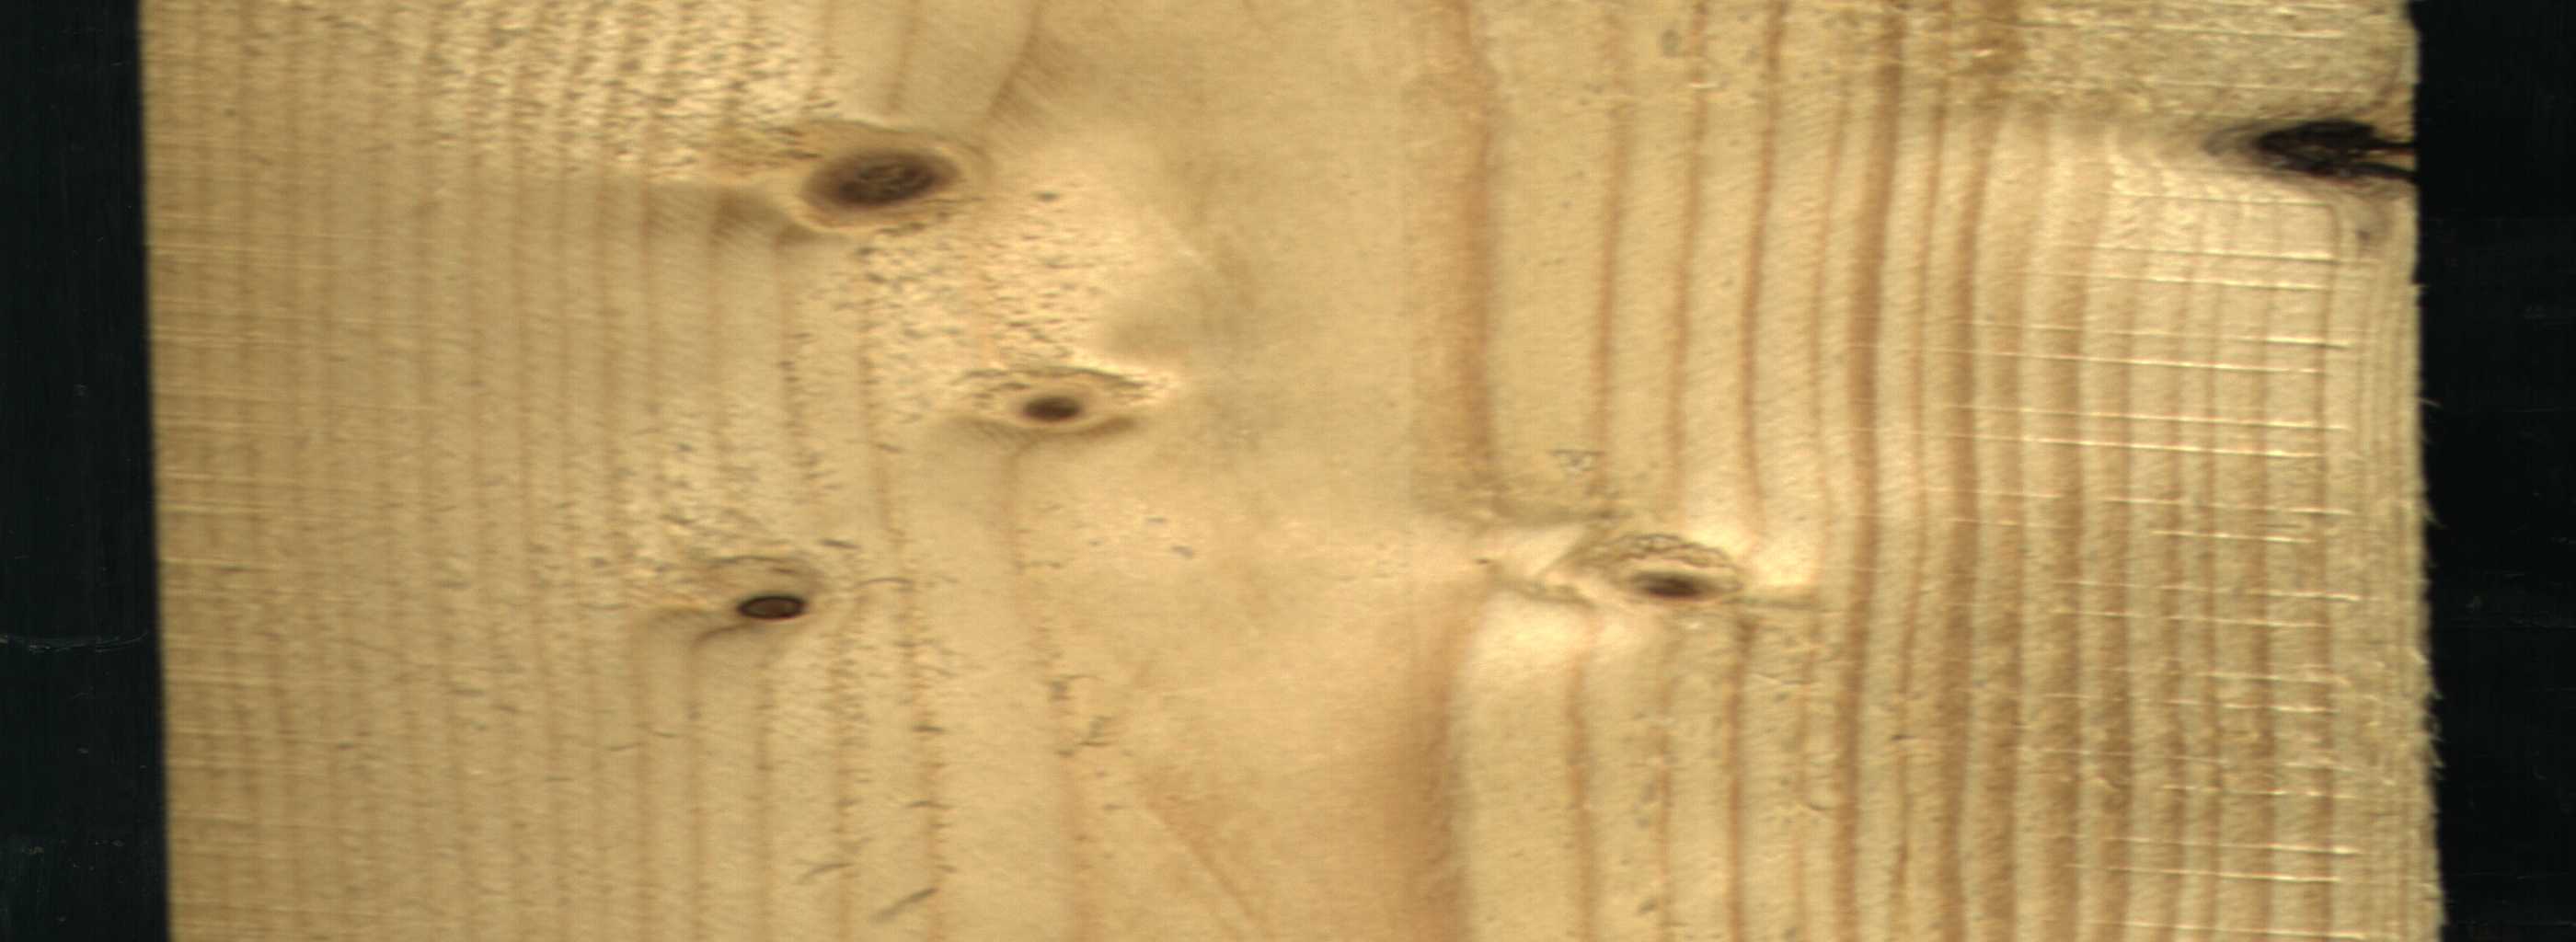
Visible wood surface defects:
Dead_Knot
Dead_Knot
Live_Knot
Live_Knot
Live_Knot